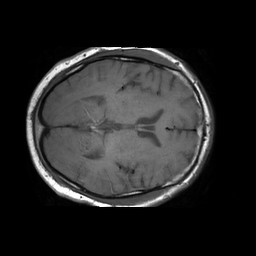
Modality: T1w
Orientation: axial
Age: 51
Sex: male
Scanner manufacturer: philips
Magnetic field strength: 3 T
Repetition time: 0.5331 s
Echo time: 0.01 s